Question: I am working on a practice exam problem
On execution of this program, the user inputs two numbers. What is the value of xGuess so we can strip off the ASCII template? Explain.
'''
.ORIG x3000
TRAP x23
LD R2, ASCII
ADD R1, R2, R0
TRAP x23
ADD R0, R0, R2
ADD R0, R0, R1
ASCII .FILL xGuess
.END
'''
Using <URL>
1. Start placing code at memory address x3000
2. Lets user input a character, call this character. Register 0 will store the value of k
3. xGuess -> R2
4. (k + xGuess) -> R1.
5. Lets user input another character, call this character c. c->R0
6. (c + xGuess) -> R0
7. ((c + xGuess) + (k + xGuess))- > R0
So in the end, R0 will store the value of k + c + 2 * xGuess.
Here is my same run(shown below) in Lc3 (xGuess = 4, k = 97, c = 98)

This confirmed my suspicions because R0 is storing 97 + 98 + 2 * 4 or 203.
Does anyone know what the question means by "stripping off the ASCII template"? I don't quite understand the wording because the value of ASCII will affect what value gets stored in R0 in the end.
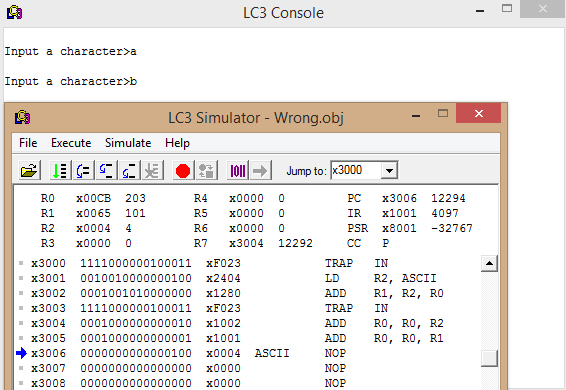
Answer: As you noticed, operations are performed on ASCII values of entered characters. In assembly, if you read characters from keyboard, you really get their ASCII values in registers, so let's say you enter 2 and 3 and want to add them, then you are really adding '50+51'. You have to subtract 48 first, from each entered character, because 48 is a value of 0 character in ASCII. I think this is called "stripping off the ASCII template". Then, if you want to display the result of calculation on the screen, you have to add 48 back to the result (only if entered character and the result is single digit, for bigger numbers it involves more operations). Howerer, this makes sense for characters 0-9. I don't know why would you want to make calculations on alphabet characters, like a and b in your example.